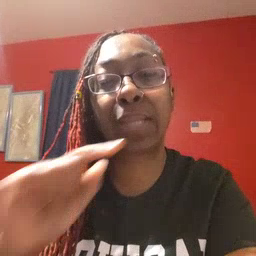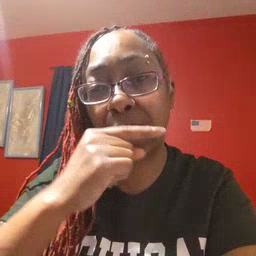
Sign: carrot